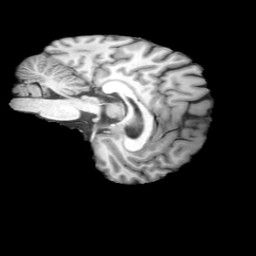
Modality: T1w
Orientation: sagittal